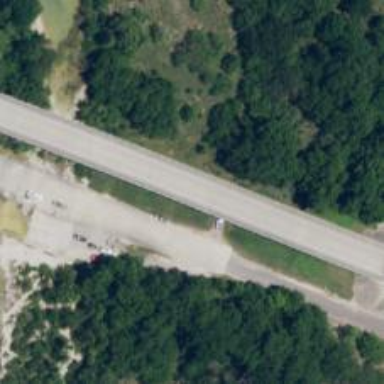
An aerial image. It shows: Trunk highway bridge.